Question: in this barplot the bars are not scaled in the same way. So the y axis is not ordered properly (157 > 1342.6). How do I fix this?
'''
library(reshape)
library(ggplot2)
data <- matrix(1:9, 3, 3)
colnames(data) <- c("approach", "best", "worst")
data[1,] <- c("a", 1.8, 157.0)
data[2,] <- c("b", 592.3, 1342.6)
data[3,] <- c("c", 613.1, 3744.1)
data <- as.data.frame(data)
data <- melt(data, id="approach")
p <- ggplot(data, aes(x=approach, y=value, fill=variable)) +
geom_bar(position="dodge", stat="identity")
p
'''

Thanks in advance.
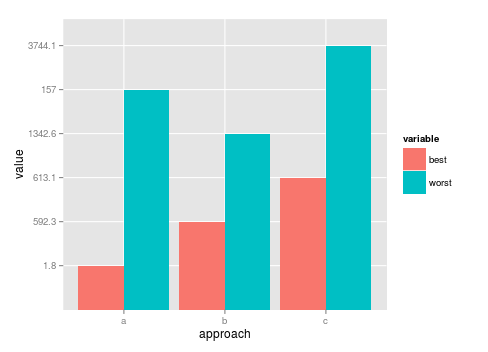
Answer: You need to have numerical values in your value-column, currently you have factors:
'''
library(reshape)
library(ggplot2)
data <- matrix(1:9, 3, 3)
colnames(data) <- c("approach", "best", "worst")
data[1,] <- c("a", 1.8, 157.0)
data[2,] <- c("b", 592.3, 1342.6)
data[3,] <- c("c", 613.1, 3744.1)
data <- as.data.frame(data)
data <- melt(data, id="approach")
data$value = as.double(levels(data$value))[data$value] # <-- converting
p <- ggplot(data, aes(x=approach, y=value, fill=variable)) +
geom_bar(position="dodge", stat="identity")
p
'''